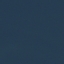
Land use / land cover: SeaLake